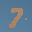
Label: 7